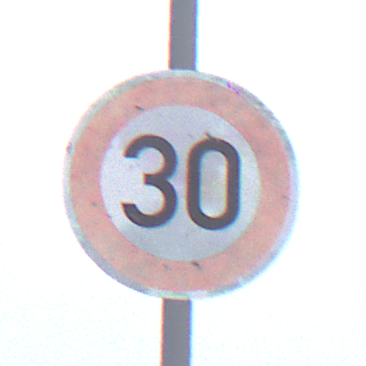
Verkehrszeichen: Geschwindigkeit30
Umgebung: Outdoor, RoadRail
Tageszeit: MorningAfternoon
Wetter: Overcast
Licht: Natural
Jahreszeit: NotSpecified
Kontrast: LowContrast